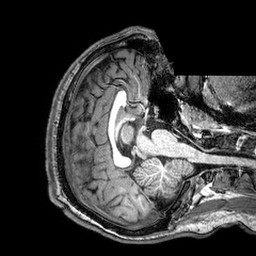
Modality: T1w
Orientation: axial
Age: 21
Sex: male
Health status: healthy
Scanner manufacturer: philips
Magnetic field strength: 3 T